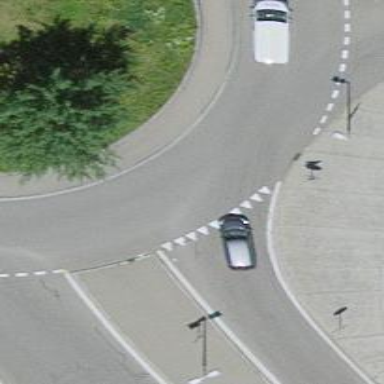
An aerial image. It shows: Road with "give way" sign.